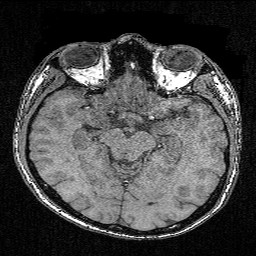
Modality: FLASH
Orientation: coronal
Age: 26
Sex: male